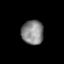
Tissue: lung
Cell type: Epithelial cells
Senescence score: 0.5657
Nuclear area (px): 524
Mean DAPI intensity: 134.914